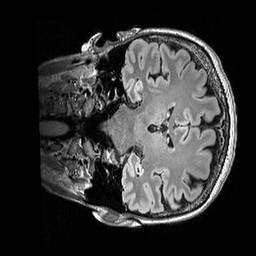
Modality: FLAIR
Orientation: coronal
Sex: female
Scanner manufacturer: siemens
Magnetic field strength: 3 T
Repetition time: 5 s
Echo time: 0.395 s